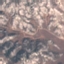
Land use / land cover class: HerbaceousVegetation